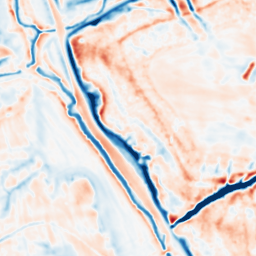
Category: multiscale
Decomposition family: dog_multiscale
Decomposition parameters: sigma_ratio: 1.4
n_scales: 5
base_sigma: 1
Upsampling method: sinc_hamming
Upsampling parameters: scale: 2
kernel_size: 4
Upsampling scale: 2